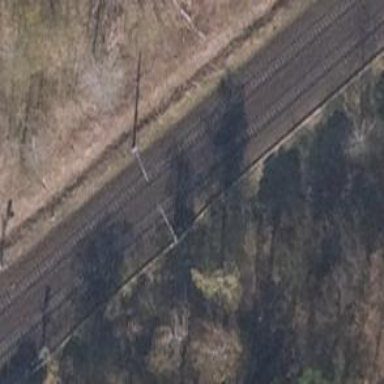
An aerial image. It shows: Milestone along the railway with catenary mast.